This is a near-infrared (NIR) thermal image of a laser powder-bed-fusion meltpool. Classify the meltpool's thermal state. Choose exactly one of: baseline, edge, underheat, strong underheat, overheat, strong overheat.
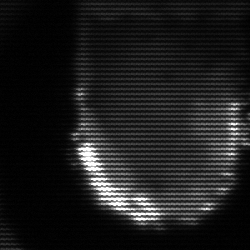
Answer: baseline